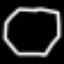
Label: octagon